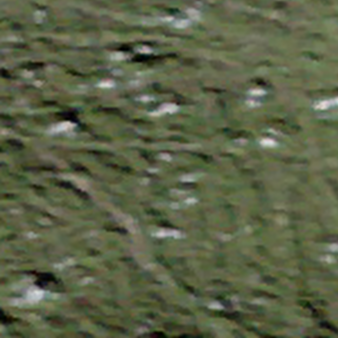
Label: other